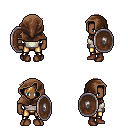
a pixel art fantasy rpg character, male body template, human, dark skin, white sleeveless shirt, gold greaves, light blonde pixie cut hairstyle, cloth hood, brown shoes, shield, four views (front, back, left, right), 2x2 character sprite sheet, small pixel art, hard edges, no anti-aliasing